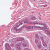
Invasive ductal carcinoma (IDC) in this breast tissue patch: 0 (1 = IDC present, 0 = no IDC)